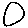
Label: circle